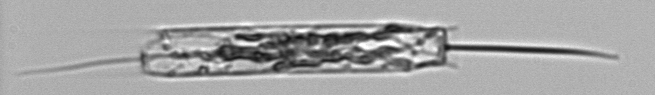
Label: Ditylum_brightwellii